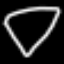
Label: diamond